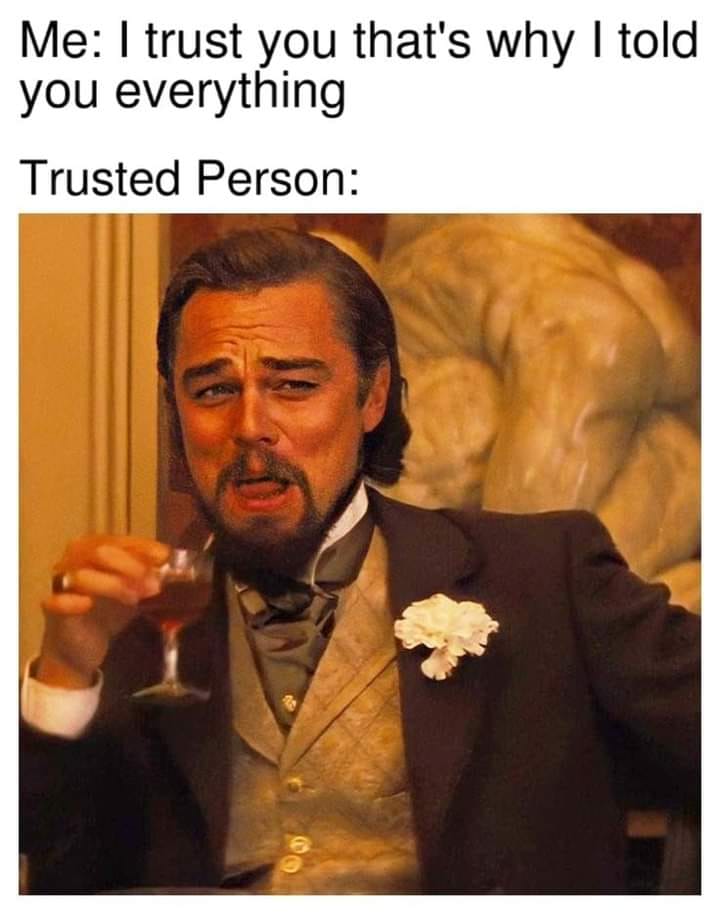
Caption: Me: I trust you that's why I told you everything     Trusted Person:
Label: non-hate